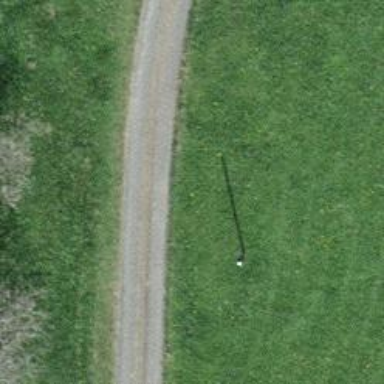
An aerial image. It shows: Minor power line.